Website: home-depot
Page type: delivery-shipping
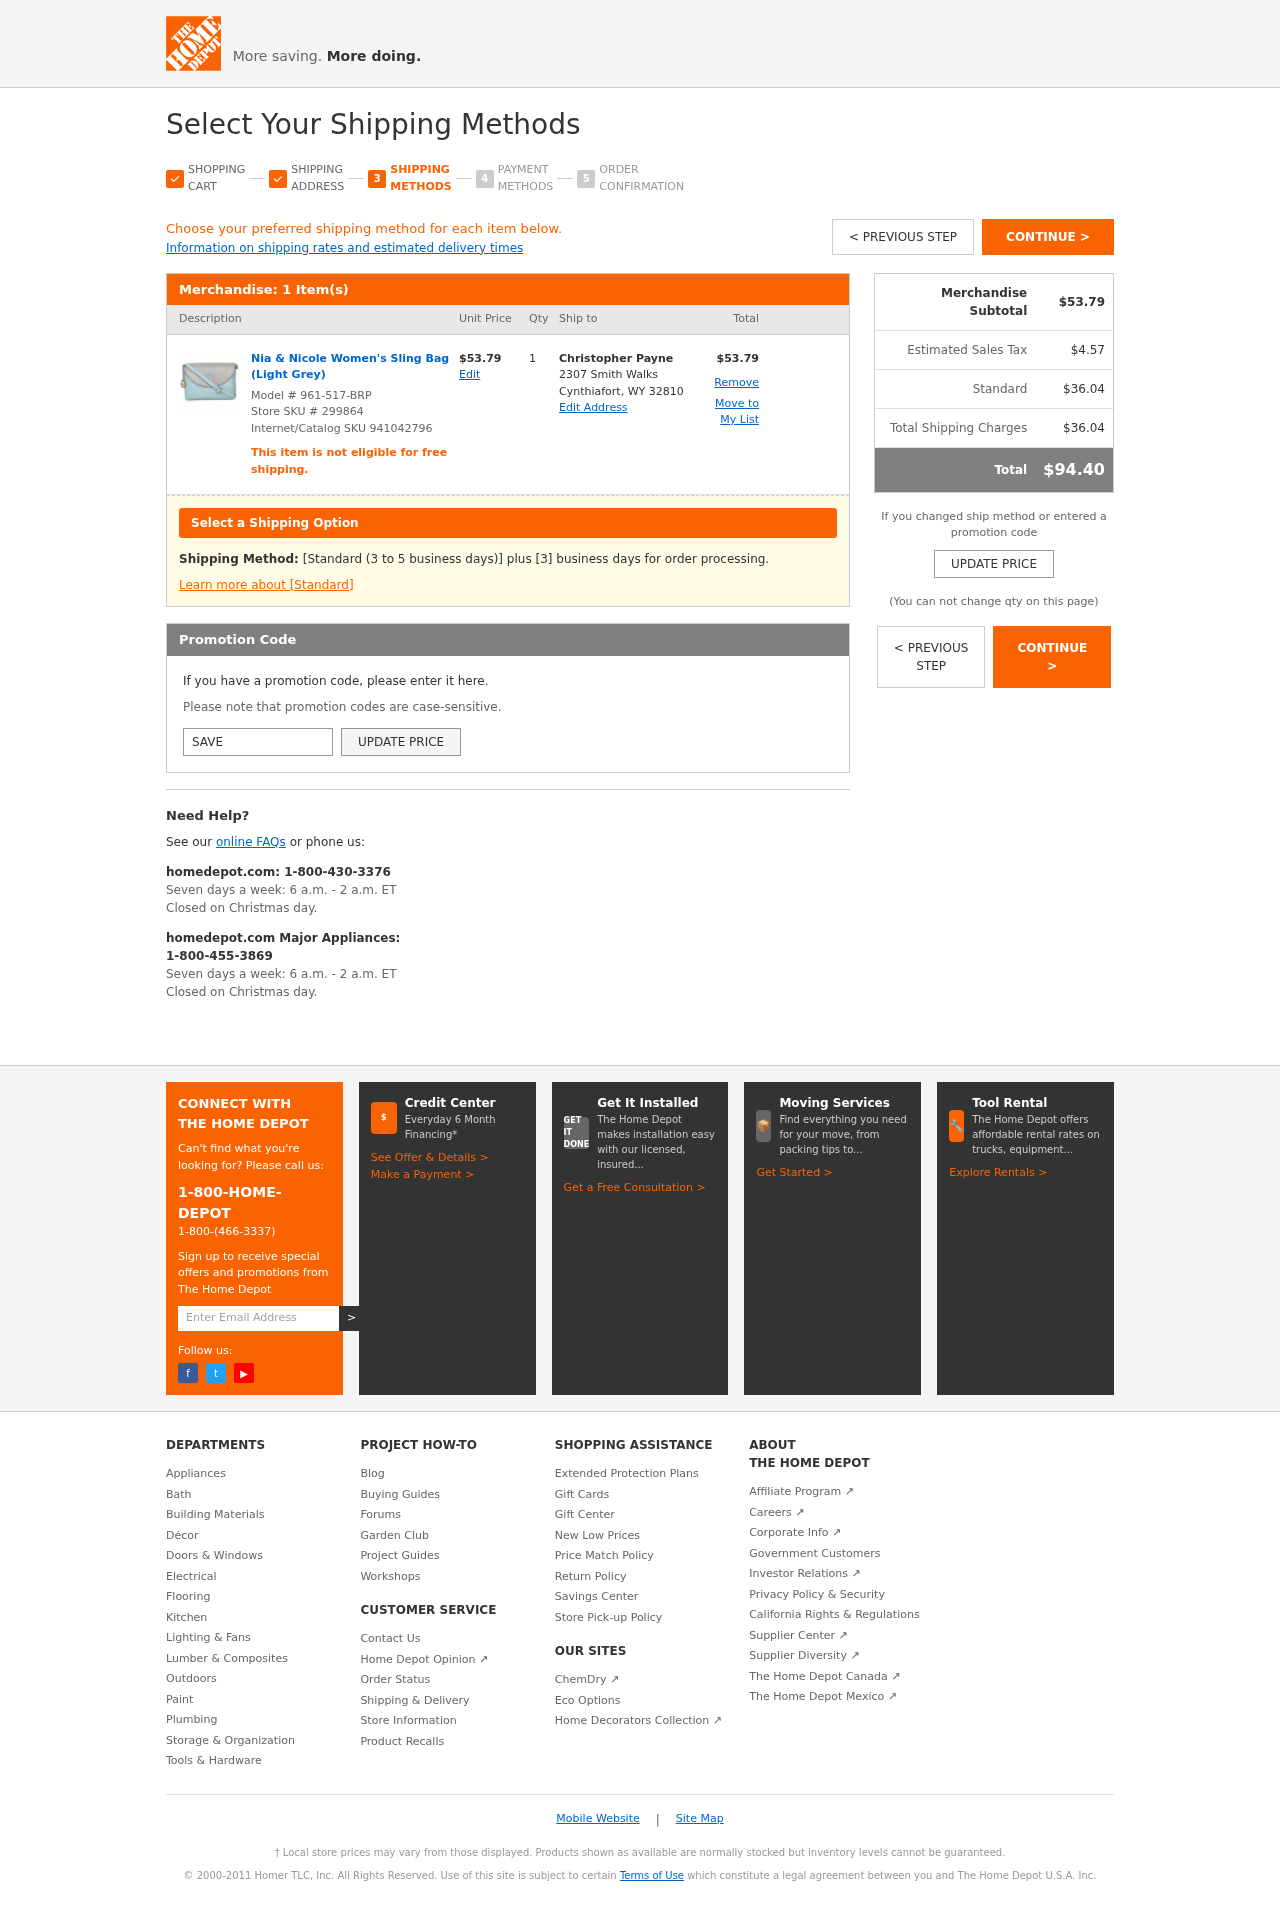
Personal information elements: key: PII_CITY_STATE_ZIP
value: Cynthiafort, WY 32810
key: PII_FULLNAME
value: Christopher Payne
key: PII_PROMO_CODE
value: SAVE47
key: PII_STREET
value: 2307 Smith Walks
Product elements: key: PRODUCT1_NAME
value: Nia & Nicole Women's Sling Bag (Light Grey)
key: PRODUCT1_PRICE
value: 53.79
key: PRODUCT1_QUANTITY
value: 1
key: PRODUCT_MODEL_NUMBER
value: Model # 961-517-BRP
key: PRODUCT1_LINE_TOTAL
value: $53.79
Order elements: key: ORDER_NUM_ITEMS
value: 1 Item(s)
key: ORDER_SUBTOTAL
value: $53.79
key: ORDER_TAX
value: $4.57
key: ORDER_SHIPPING_COST
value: $36.04
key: ORDER_SHIPPING_TOTAL
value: $36.04
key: ORDER_TOTAL
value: $94.40
Other elements: key: STORE_SKU
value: Store SKU # 299864
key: INTERNET_SKU
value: Internet/Catalog SKU 941042796